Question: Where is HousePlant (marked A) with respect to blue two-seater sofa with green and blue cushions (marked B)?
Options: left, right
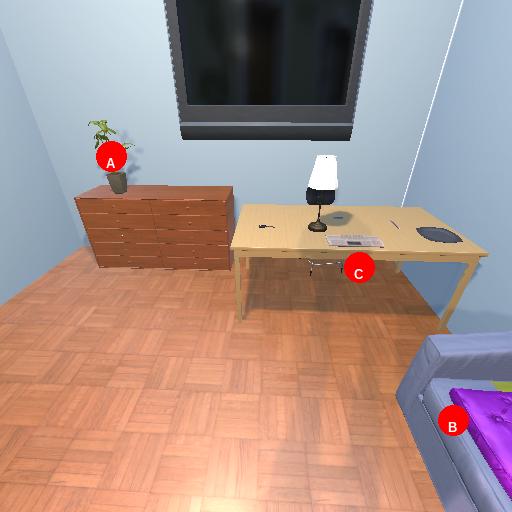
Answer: left